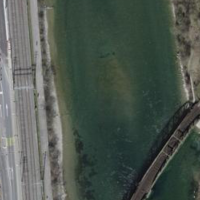
EUNIS habitat code: 57
Species observed at this site:
Corylus avellana